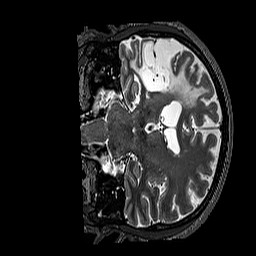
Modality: T2w
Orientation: coronal
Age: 49
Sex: male
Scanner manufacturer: siemens
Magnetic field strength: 3 T
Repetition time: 3.2 s
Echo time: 0.567 s